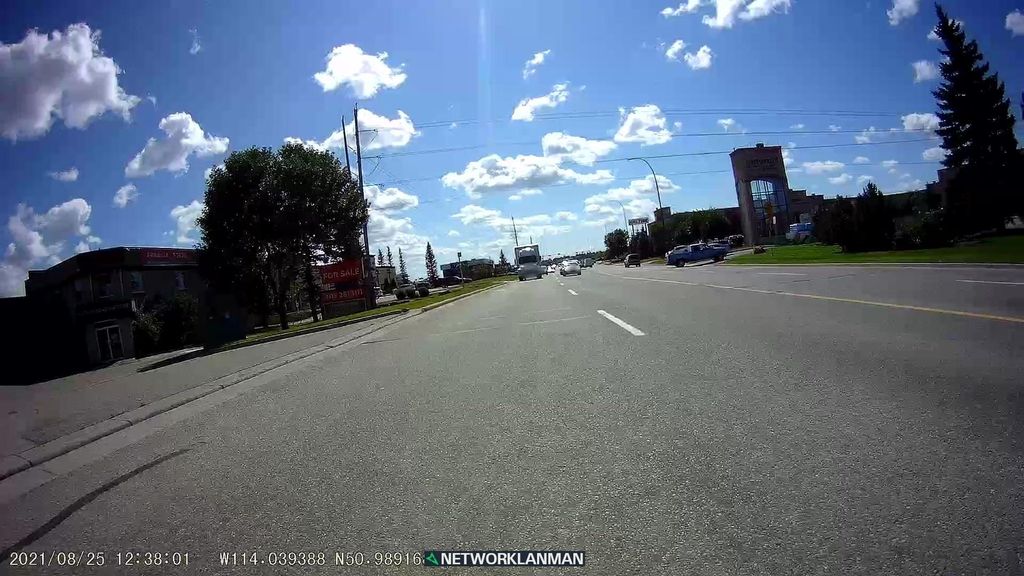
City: calgary